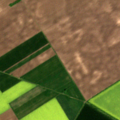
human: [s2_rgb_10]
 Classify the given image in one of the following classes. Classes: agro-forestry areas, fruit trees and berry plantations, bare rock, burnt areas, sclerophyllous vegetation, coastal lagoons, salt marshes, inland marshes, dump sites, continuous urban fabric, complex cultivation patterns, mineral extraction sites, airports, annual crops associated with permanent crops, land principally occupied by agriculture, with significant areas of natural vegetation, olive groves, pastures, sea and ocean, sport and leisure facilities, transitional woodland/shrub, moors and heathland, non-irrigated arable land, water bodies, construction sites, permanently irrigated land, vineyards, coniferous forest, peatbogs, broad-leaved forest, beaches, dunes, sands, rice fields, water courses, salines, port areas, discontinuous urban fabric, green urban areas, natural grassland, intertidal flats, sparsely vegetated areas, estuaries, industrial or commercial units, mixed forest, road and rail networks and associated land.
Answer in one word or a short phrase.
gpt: non-irrigated arable land